Aerial crown-view tile of a tropical tree (Barro Colorado Island, Panama), acquired 20250512:
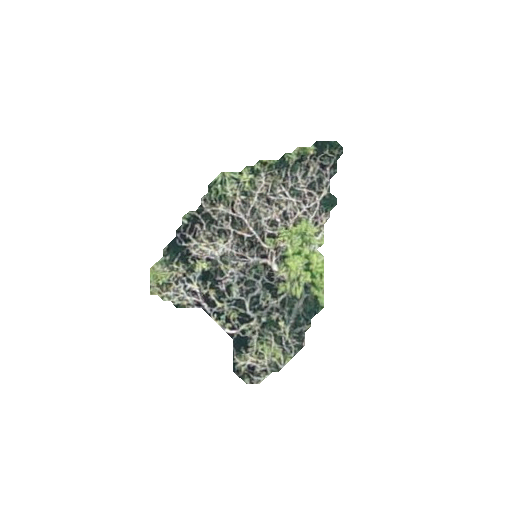
Species: Alseis blackiana
GBIF accepted scientific name: Alseis blackiana
Crown area: 39.222 m²